Field crop: tomato
Growth stage: 2
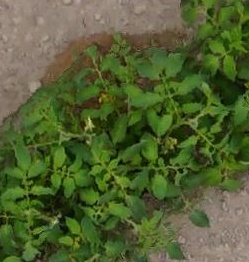
Species: tomato